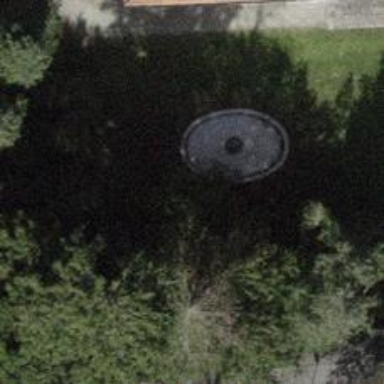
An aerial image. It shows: Beautiful fountain.